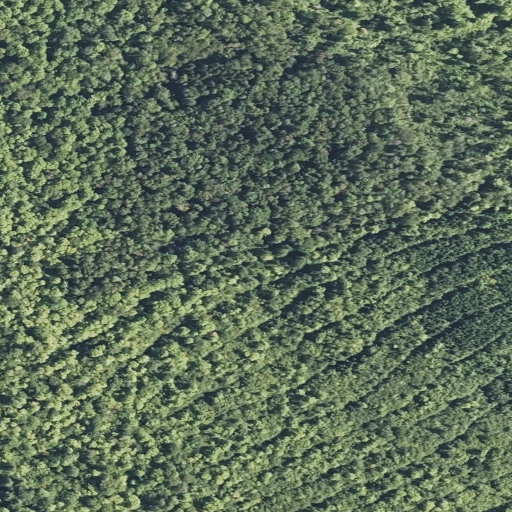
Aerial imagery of mountain in Maine named Walls Hill containing deciduous forest, mixed forest, shrub, evergreen forest, open development, and grassland